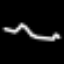
Label: squiggle